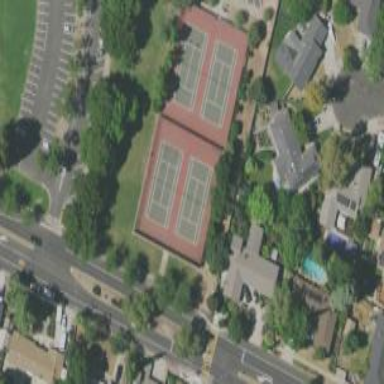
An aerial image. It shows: Paved tennis court in leisure land pitch.